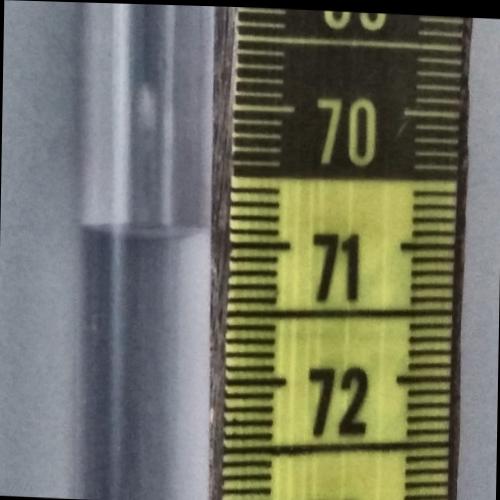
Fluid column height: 70.9 cm